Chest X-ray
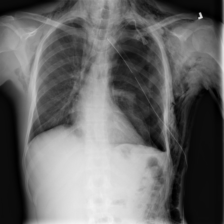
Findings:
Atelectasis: negative
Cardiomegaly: negative
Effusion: negative
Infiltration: negative
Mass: negative
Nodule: negative
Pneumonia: negative
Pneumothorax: positive
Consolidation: negative
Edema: negative
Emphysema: positive
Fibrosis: negative
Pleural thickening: negative
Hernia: negative